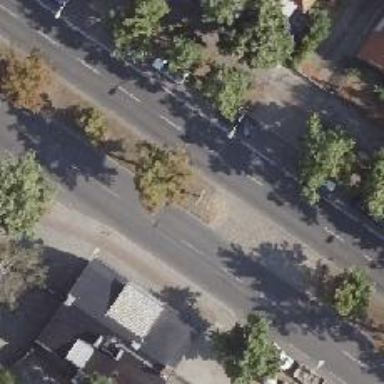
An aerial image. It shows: Avenue lined with broadleaved deciduous trees.